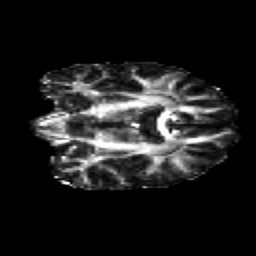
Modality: FA
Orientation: coronal
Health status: healthy
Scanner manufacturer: siemens
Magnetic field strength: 3 T
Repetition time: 12 s
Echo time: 0.092 s